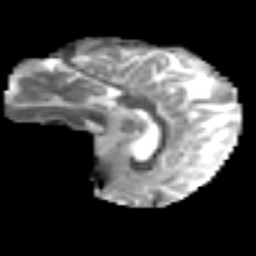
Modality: MD
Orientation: sagittal
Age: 34
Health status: ill
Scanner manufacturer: philips
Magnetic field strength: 3 T
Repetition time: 9 s
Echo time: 0.127 s